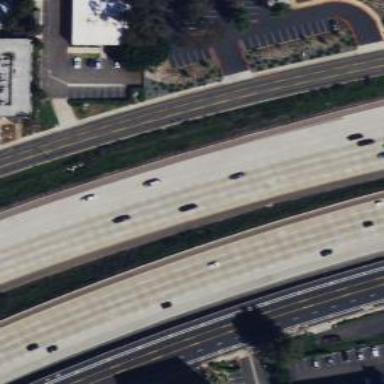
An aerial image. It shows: Motorway.